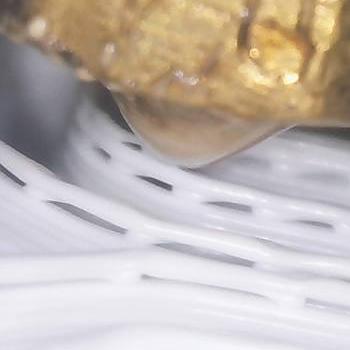
Flow rate: 35%